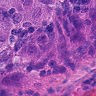
Metastatic tissue present: yes